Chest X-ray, PA view. Patient: 62 years old, sex F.
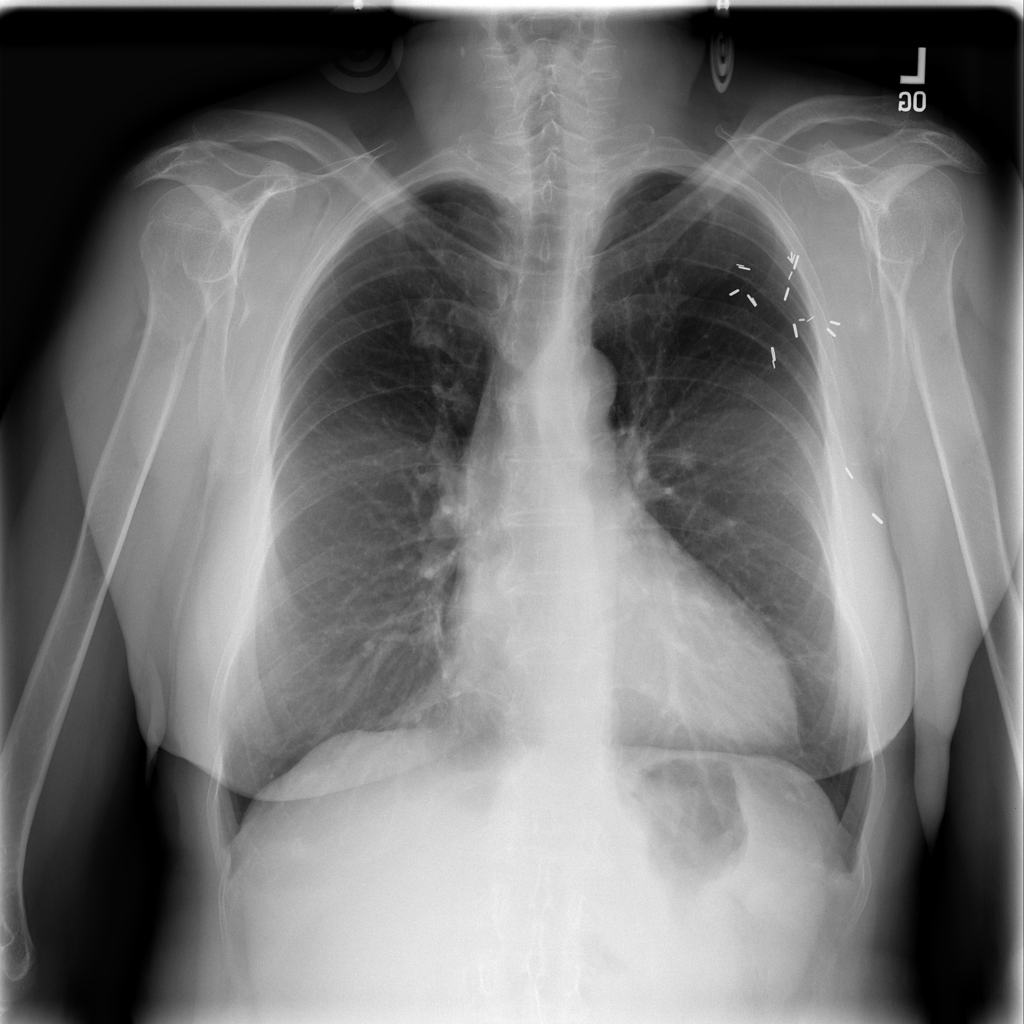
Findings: No Finding